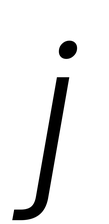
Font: Poppins-LightItalic